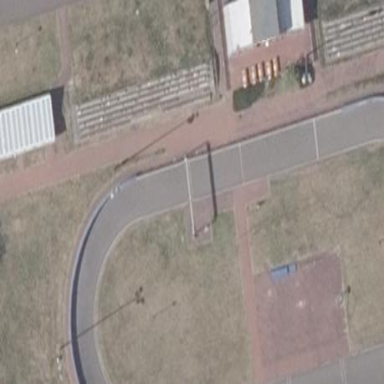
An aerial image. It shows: Footway surfaced with paving stones.